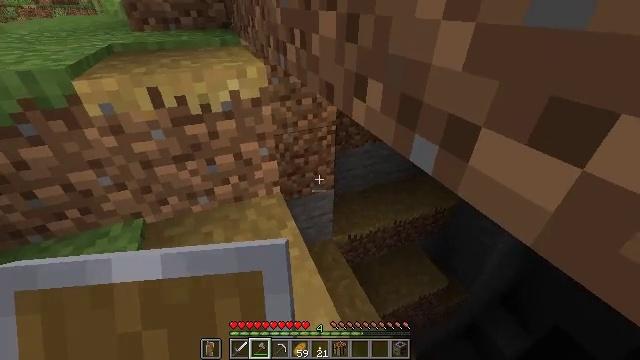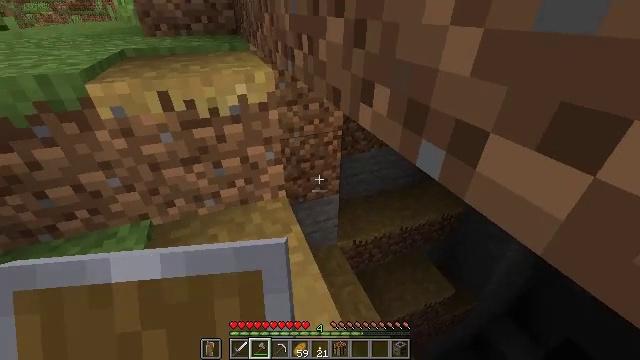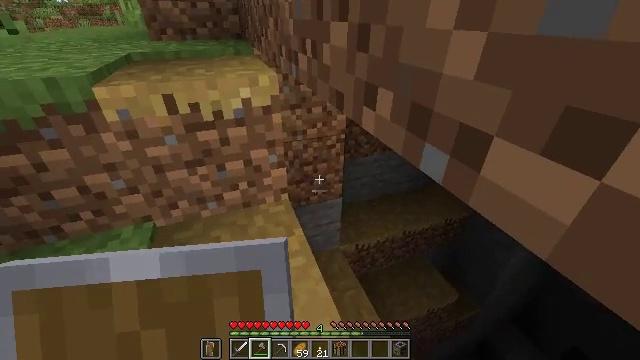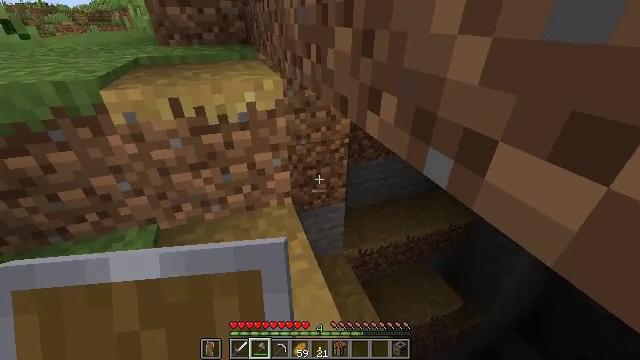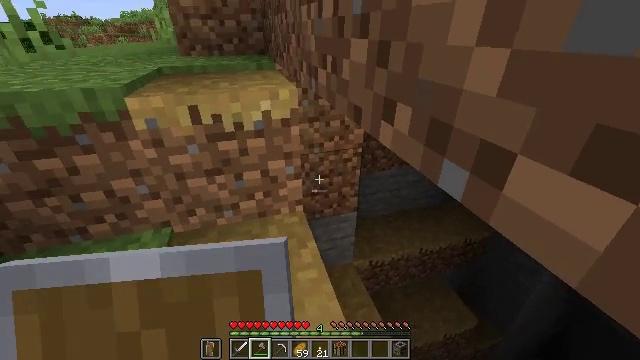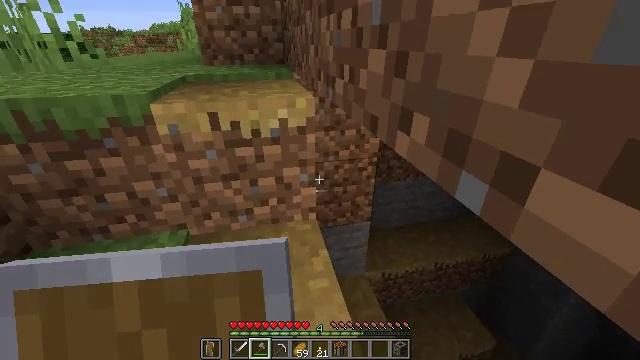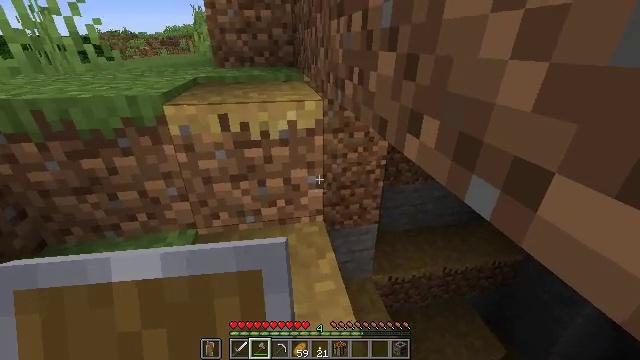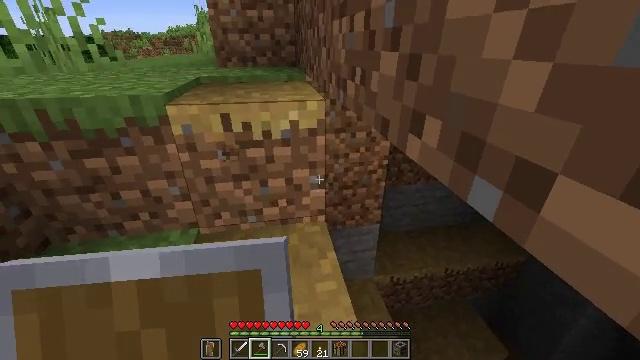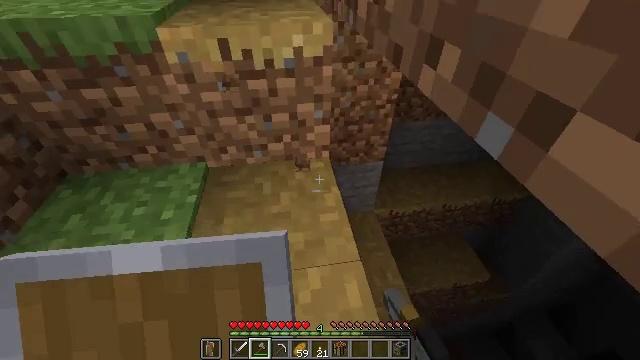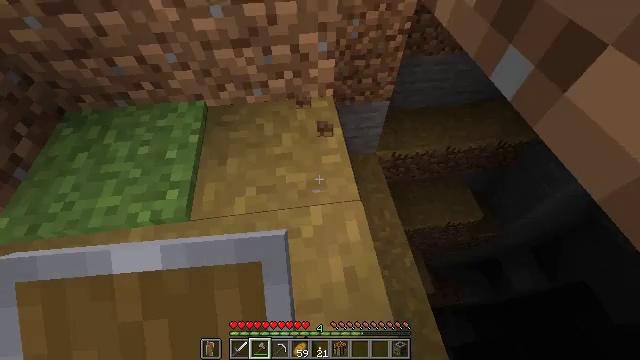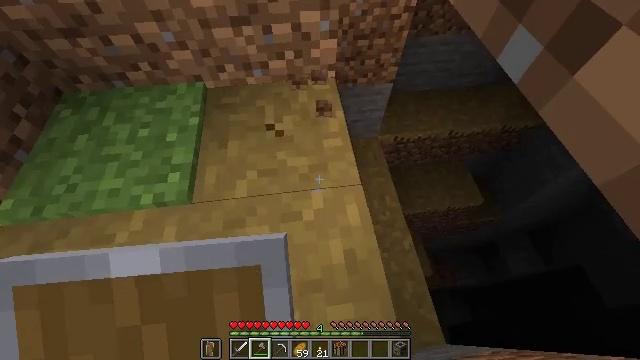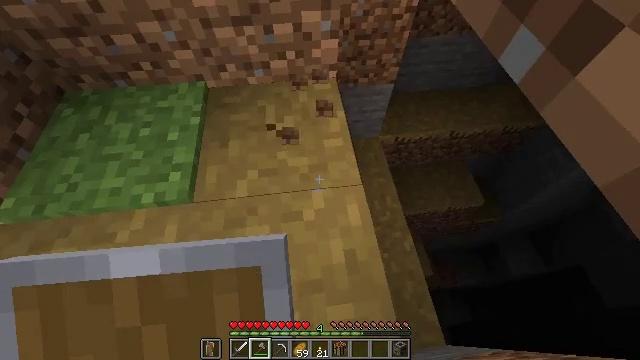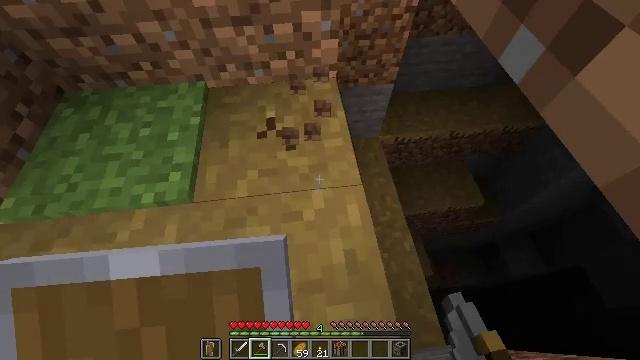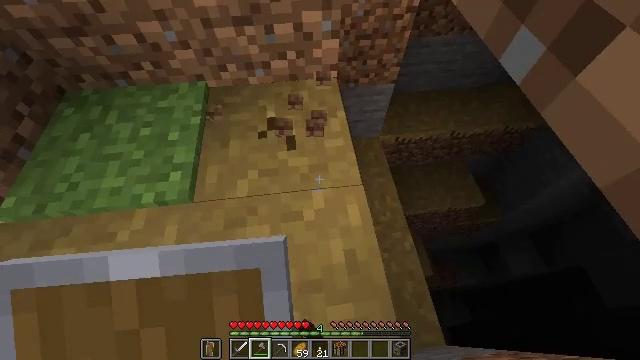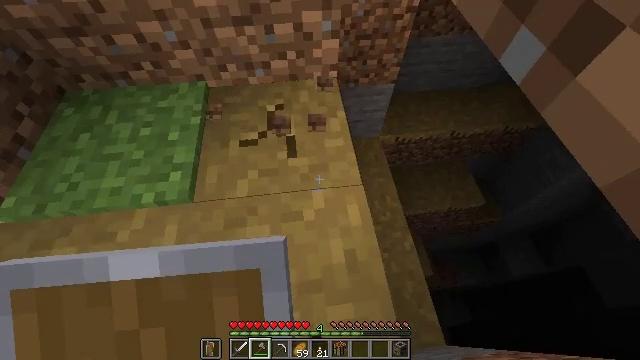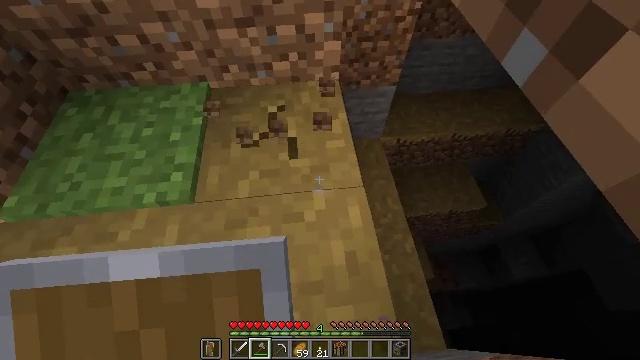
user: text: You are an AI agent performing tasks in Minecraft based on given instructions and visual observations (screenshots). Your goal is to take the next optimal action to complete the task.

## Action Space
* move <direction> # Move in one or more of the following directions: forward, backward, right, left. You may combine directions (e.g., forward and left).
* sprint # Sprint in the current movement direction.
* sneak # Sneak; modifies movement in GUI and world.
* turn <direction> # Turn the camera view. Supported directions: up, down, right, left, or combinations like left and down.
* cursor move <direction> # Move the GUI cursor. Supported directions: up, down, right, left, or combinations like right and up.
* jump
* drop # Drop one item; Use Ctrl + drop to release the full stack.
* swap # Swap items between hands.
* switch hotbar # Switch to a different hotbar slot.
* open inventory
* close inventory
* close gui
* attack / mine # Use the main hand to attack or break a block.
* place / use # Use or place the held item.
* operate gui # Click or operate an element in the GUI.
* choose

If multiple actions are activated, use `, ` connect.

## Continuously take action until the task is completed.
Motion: motion action
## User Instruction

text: Attack the grass path to restore it to dirt.
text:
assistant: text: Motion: sneak, turn left and up, attack / mine
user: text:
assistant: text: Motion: sneak, attack / mine
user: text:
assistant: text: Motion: sneak, attack / mine
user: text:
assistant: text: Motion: sneak, turn left and up, attack / mine
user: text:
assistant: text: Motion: sneak, turn left and up, attack / mine
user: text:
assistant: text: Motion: sneak, turn left, attack / mine
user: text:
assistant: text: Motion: sneak, attack / mine
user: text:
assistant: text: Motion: sneak, turn left and down, attack / mine
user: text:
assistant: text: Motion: sneak, turn down, attack / mine
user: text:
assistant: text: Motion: sneak, turn down, attack / mine
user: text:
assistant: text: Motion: sneak, attack / mine
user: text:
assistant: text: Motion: sneak, attack / mine
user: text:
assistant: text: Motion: sneak, attack / mine
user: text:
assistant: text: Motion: sneak, attack / mine
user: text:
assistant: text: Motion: sneak, attack / mine
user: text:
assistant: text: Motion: sneak, turn left and up, attack / mine
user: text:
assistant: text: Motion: sneak, turn up, attack / mine
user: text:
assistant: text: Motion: sneak, attack / mine
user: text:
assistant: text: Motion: sneak, attack / mine
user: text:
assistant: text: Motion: sneak, attack / mine
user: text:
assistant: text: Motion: sneak, turn right, attack / mine
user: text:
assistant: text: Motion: sneak, turn right, attack / mine
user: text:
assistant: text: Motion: sneak, attack / mine
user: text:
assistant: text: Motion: sneak, attack / mine
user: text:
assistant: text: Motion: sneak, attack / mine
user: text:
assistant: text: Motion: sneak, attack / mine
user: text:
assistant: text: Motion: move left, sneak, attack / mine
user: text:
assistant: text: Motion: move left, sneak, turn right, attack / mine
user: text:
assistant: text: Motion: move forward and move left, sneak, turn right, attack / mine
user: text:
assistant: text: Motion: move forward and move left, sneak, turn right, attack / mine